Question: I can't seem to remove that exta line at the bottom in my recaptcha, I tried to removed all my css and its still there. What seems to be my problem?

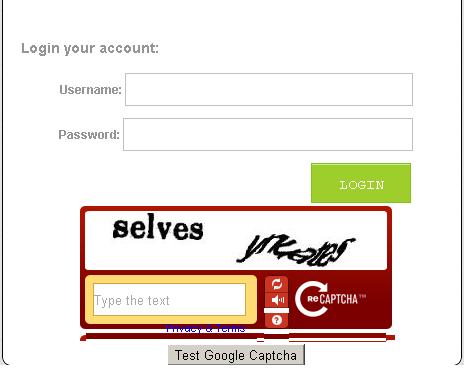
Answer: You could try
'''
#recaptcha_area, #recaptcha_table{
line-height: 0!important;
}
#recaptcha_area input {
height: auto;
display: inline;
}
'''